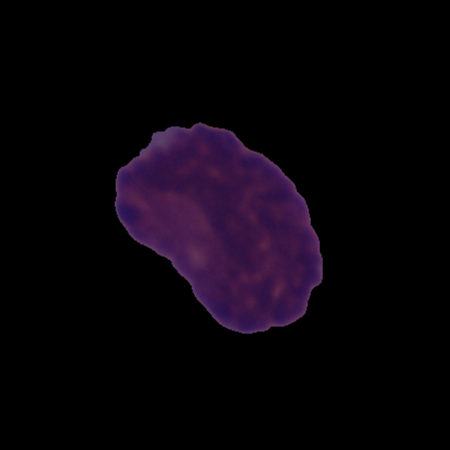
Label: cancer